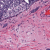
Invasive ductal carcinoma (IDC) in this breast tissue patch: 0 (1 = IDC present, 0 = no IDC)